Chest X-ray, AP view. Patient: 58 years old, sex M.
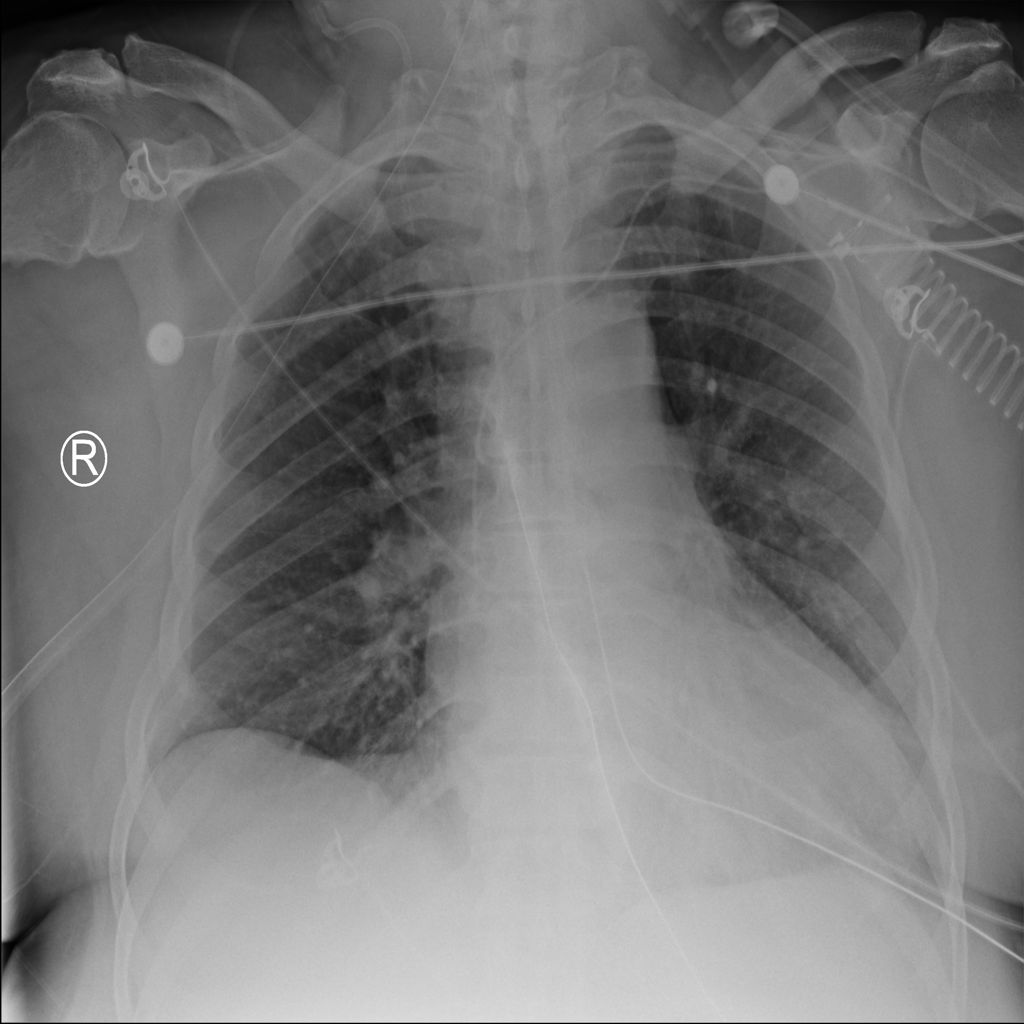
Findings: No Finding